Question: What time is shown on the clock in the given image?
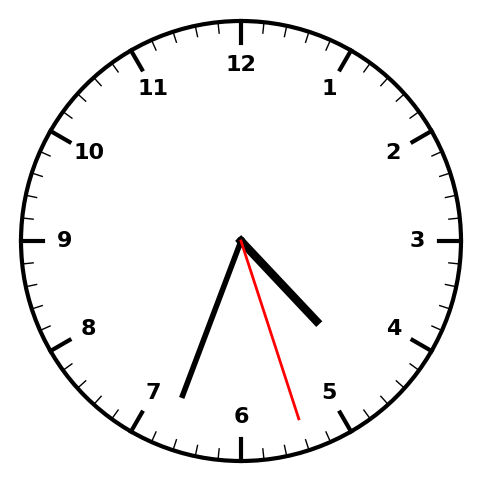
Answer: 04:33:27